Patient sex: F
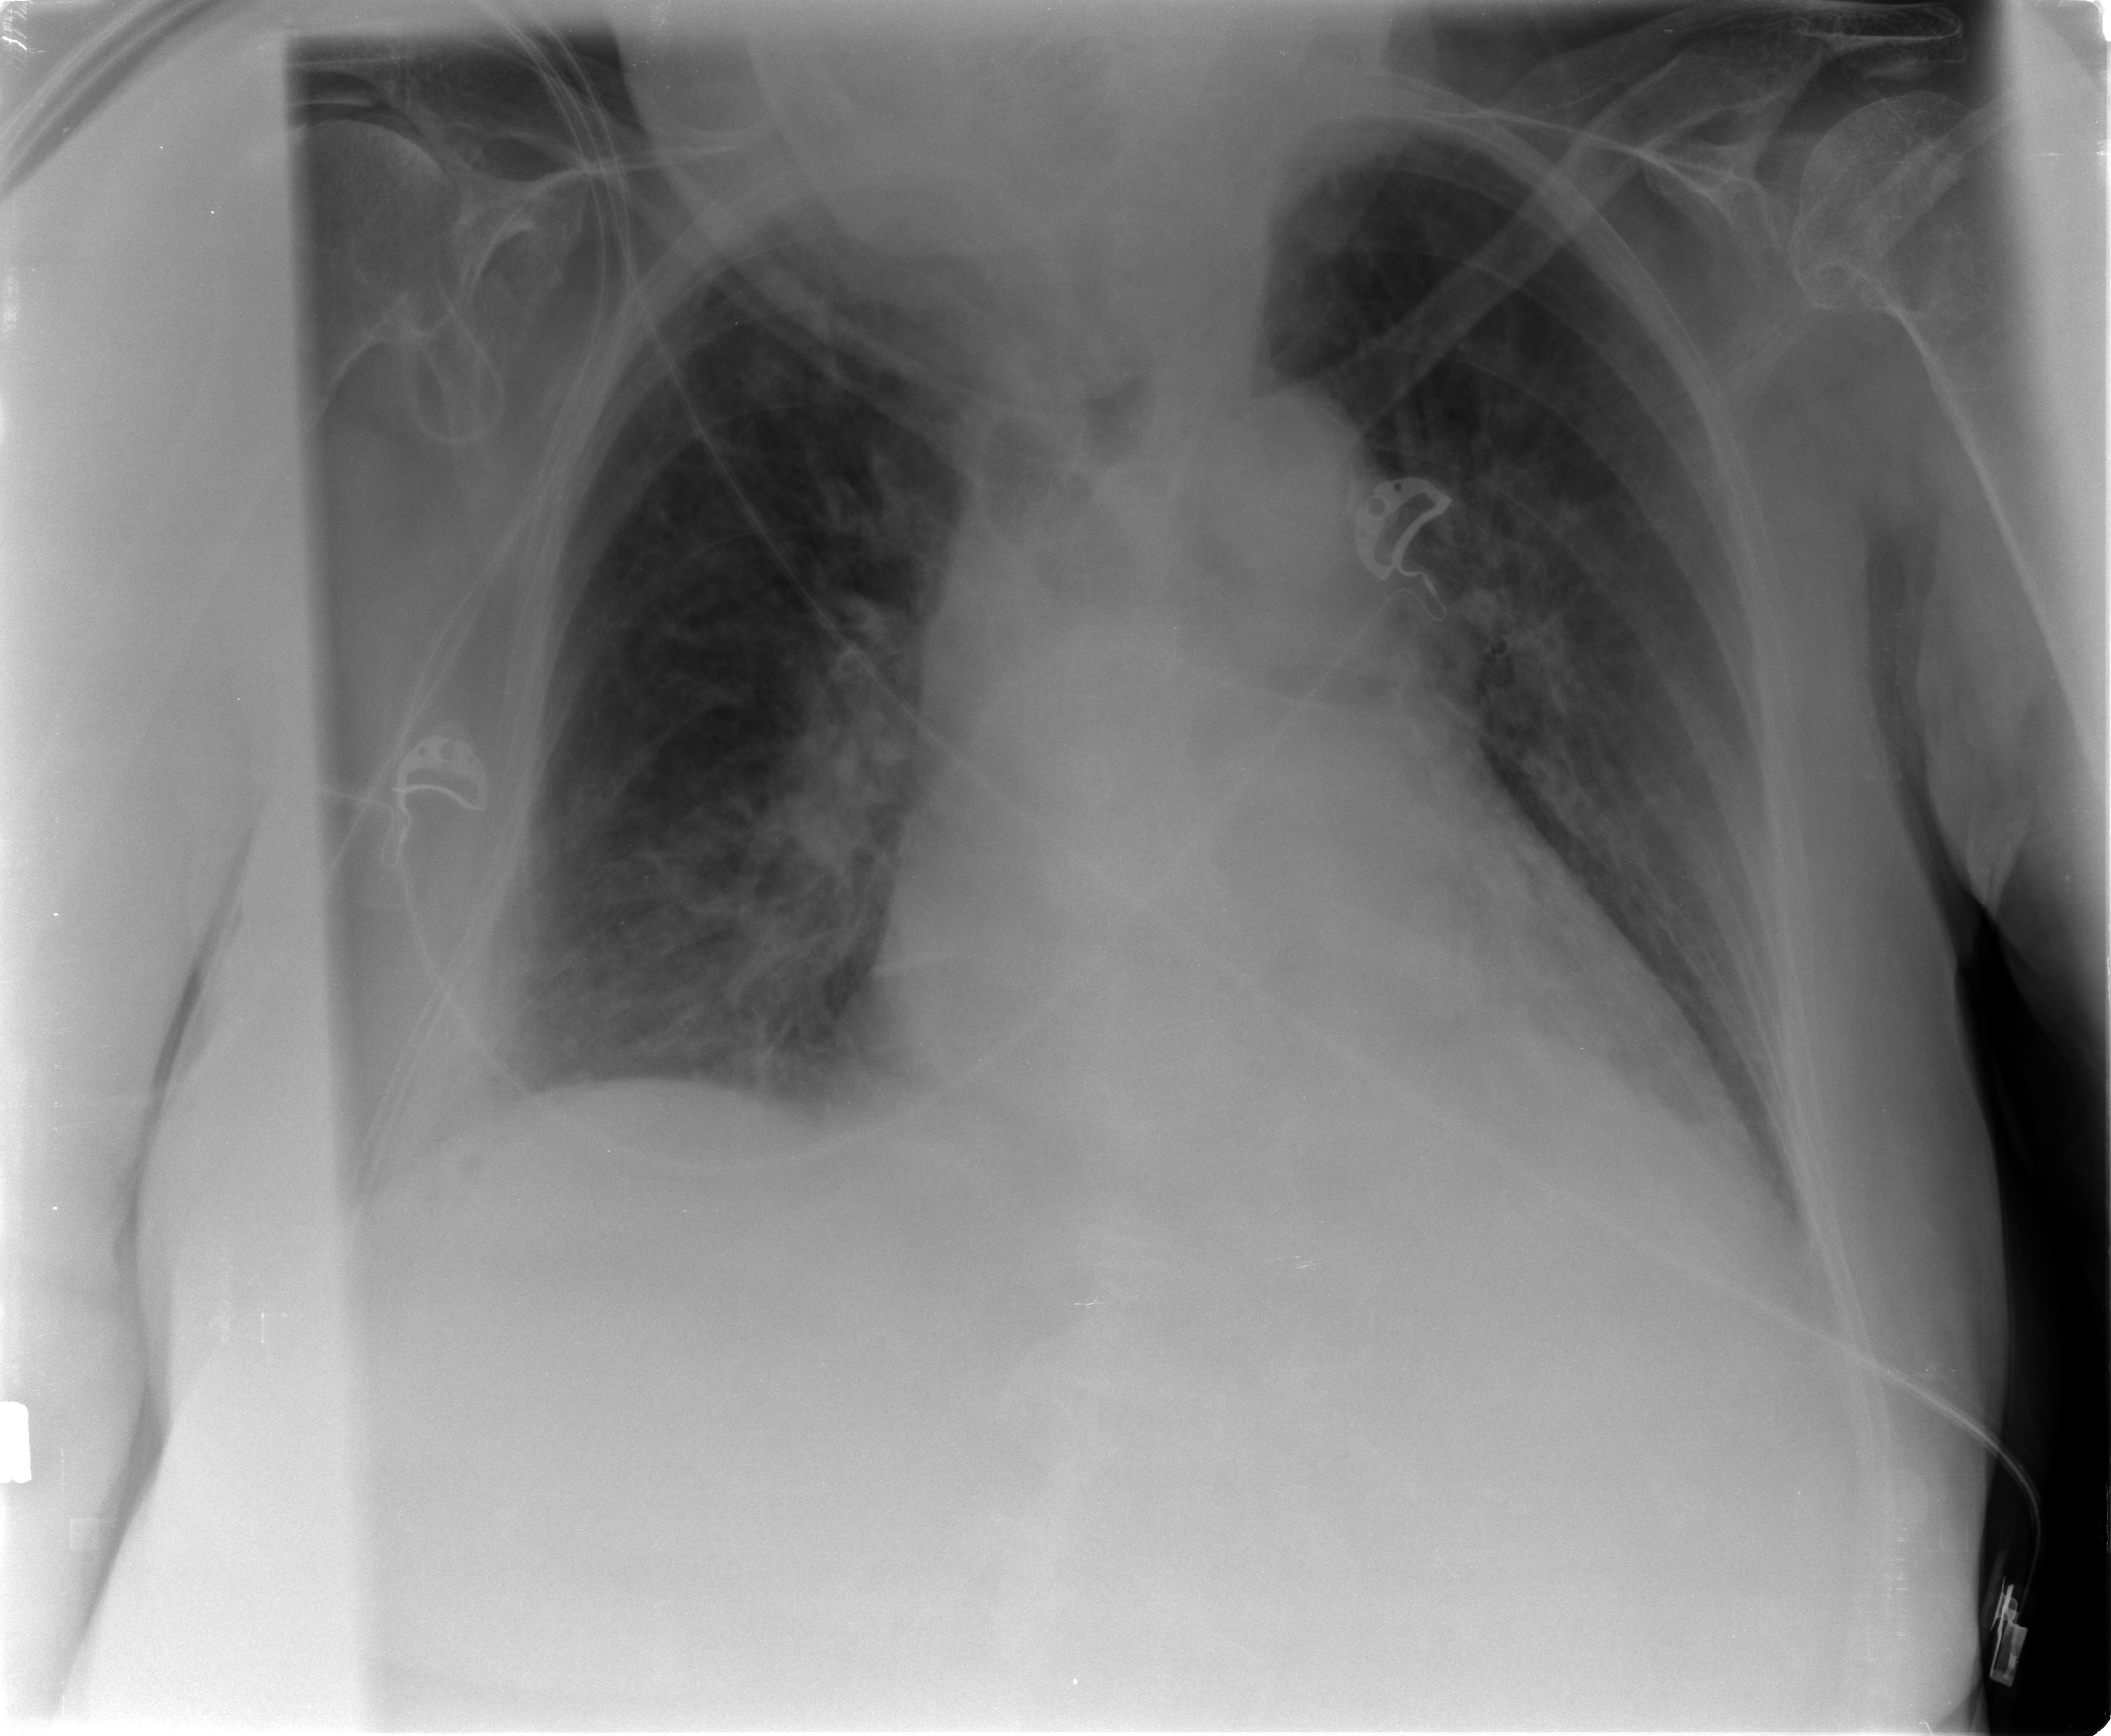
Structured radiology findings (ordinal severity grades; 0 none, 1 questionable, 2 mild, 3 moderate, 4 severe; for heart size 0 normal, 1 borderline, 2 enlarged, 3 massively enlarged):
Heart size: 2
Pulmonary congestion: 2
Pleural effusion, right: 2
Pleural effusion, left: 1
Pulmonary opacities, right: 0
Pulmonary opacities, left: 0
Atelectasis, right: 2
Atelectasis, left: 1